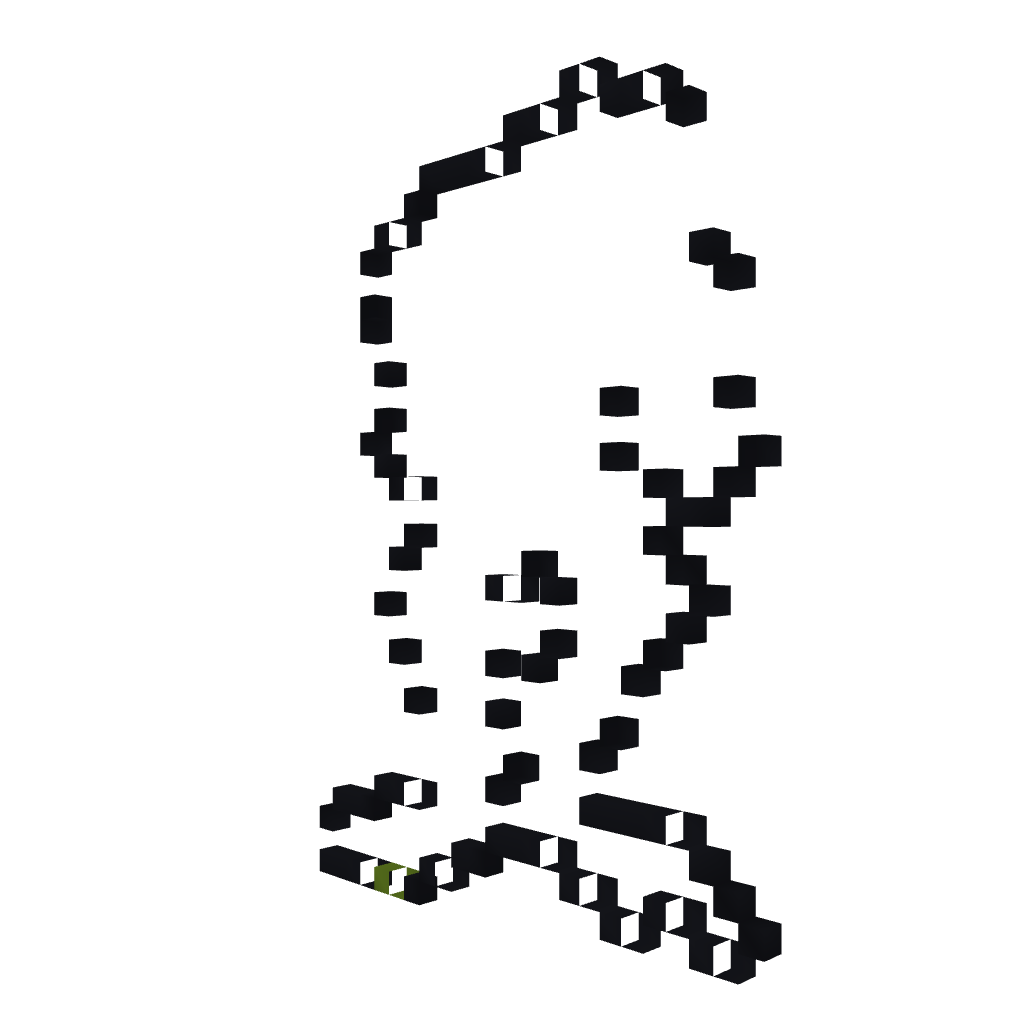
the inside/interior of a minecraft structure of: Battletoads/NES-Rash